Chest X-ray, AP view. Patient: 7 years old, sex F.
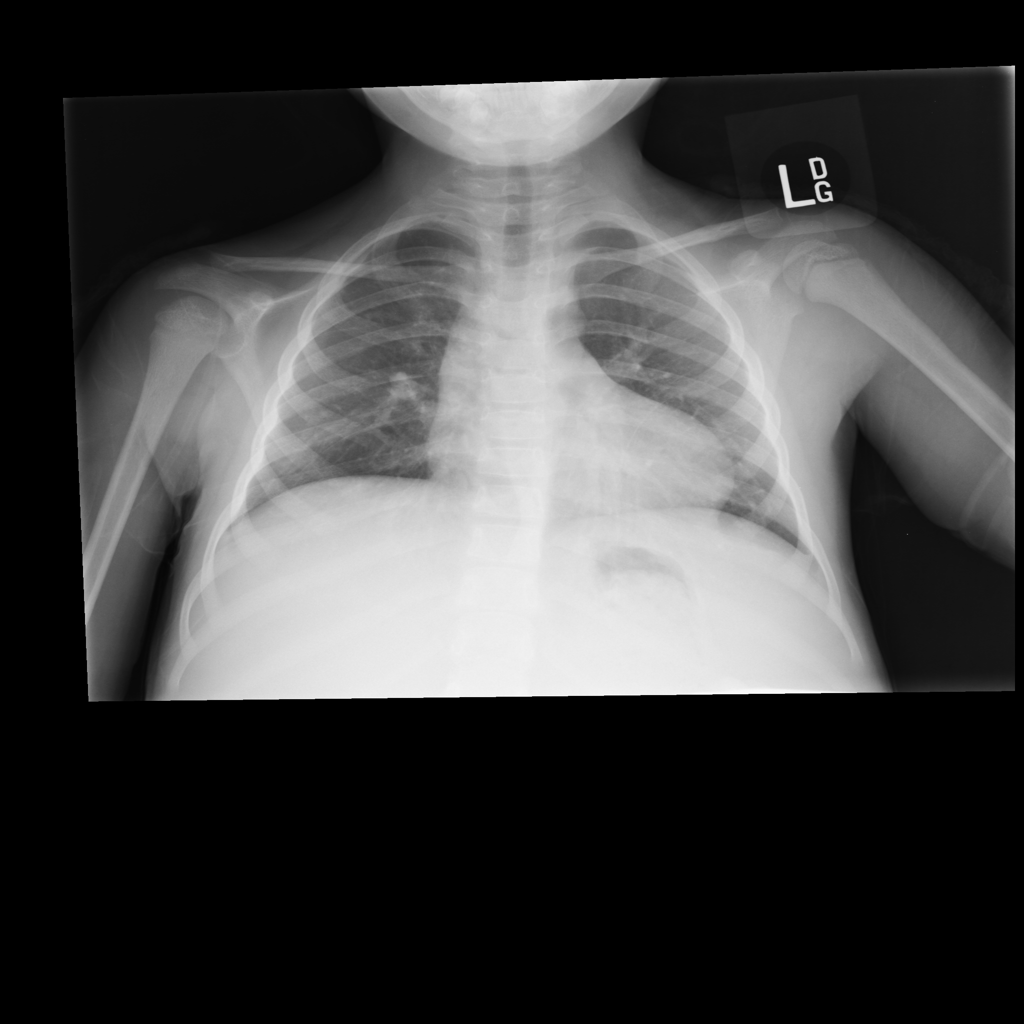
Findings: No Finding